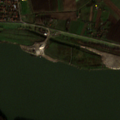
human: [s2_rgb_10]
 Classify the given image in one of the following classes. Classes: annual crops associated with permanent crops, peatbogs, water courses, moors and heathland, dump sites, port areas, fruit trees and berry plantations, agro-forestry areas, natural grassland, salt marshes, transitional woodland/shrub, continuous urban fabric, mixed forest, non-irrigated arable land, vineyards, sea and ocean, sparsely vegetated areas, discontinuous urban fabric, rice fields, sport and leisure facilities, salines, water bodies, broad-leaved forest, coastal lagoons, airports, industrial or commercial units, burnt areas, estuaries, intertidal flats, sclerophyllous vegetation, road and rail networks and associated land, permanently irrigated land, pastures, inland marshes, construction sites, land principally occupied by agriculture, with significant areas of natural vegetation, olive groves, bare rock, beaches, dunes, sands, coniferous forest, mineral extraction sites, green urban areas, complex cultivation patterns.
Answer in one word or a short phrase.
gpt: discontinuous urban fabric, non-irrigated arable land, complex cultivation patterns, broad-leaved forest, transitional woodland/shrub, water courses